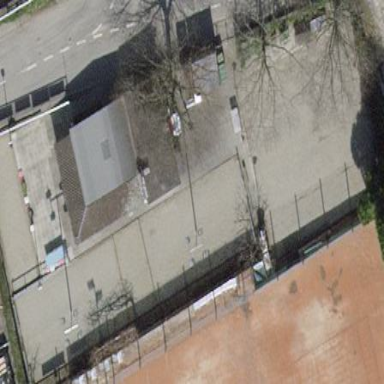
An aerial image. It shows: Compacted pitch used for boules.